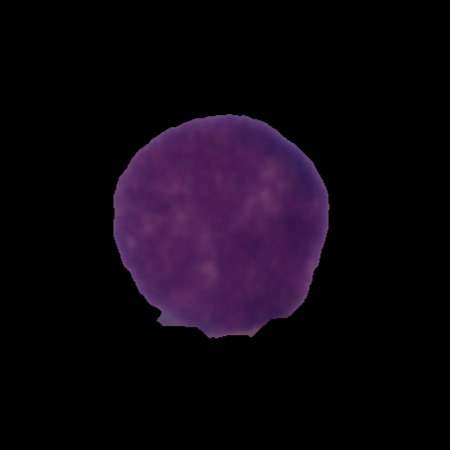
Label: cancer